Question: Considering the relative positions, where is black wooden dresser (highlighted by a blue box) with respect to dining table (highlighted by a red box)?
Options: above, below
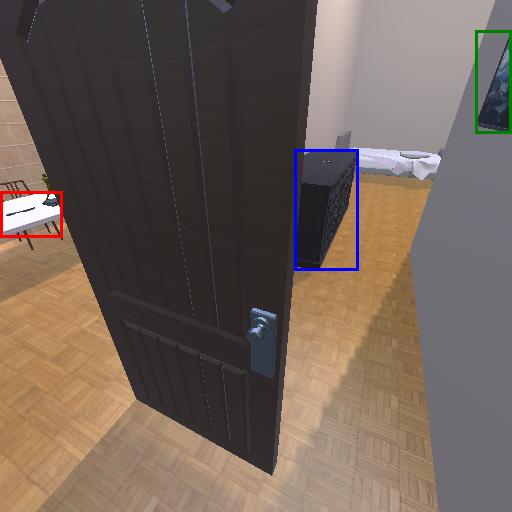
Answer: above